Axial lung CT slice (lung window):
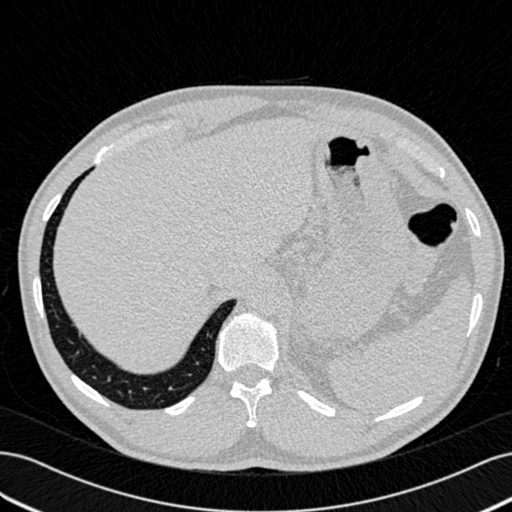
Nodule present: no